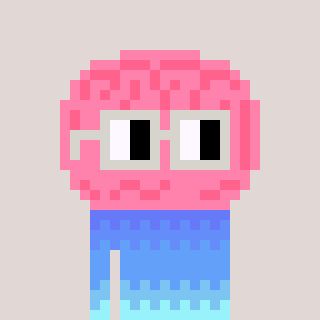
a pixel art character with square light gray glasses, a brain-shaped head and a redpinkish-colored body on a warm background